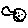
Label: cat